Question: I'm trying to think of a efficient way to trace the outlines of homogeneously colored regions of a bitmap image and save them as GraphicsPath objects.
Check out this small sample image:

Now, most edge detection type of stuff I can find are either way too complicated - working on photos with varying degrees of brightness and so on - my edges are very easy to detect, simple any minute change in the RGB values means its an edge.
But also I have a more involved situation than the simplest things that scan a whole image for one blob to edge detect on. I have regions which share boundaries and I need to be as efficient as possible because speed is a bigtime issue.
Can anyone give me some pointers on how to accomplish this? Pseudo code or real code would be awesome
Ideally I can scan line by line building up the outlines of each distinct region simultaneously. But this kind of coding is beyond my skills since I am crappy at math.
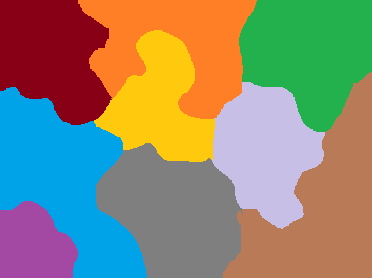
Answer: I would try:
- <URL>
It is probably doable to find standard libraries that do the above, and do so efficiently and correctly. After you have this working you can think about optimizations like avoiding detecting an edge twice.
If you need this optimization, my guess is that will have to write this yourself. If you can't, make sure someone is hired who can.